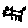
Label: cat